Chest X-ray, PA view. Patient: 59 years old, sex M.
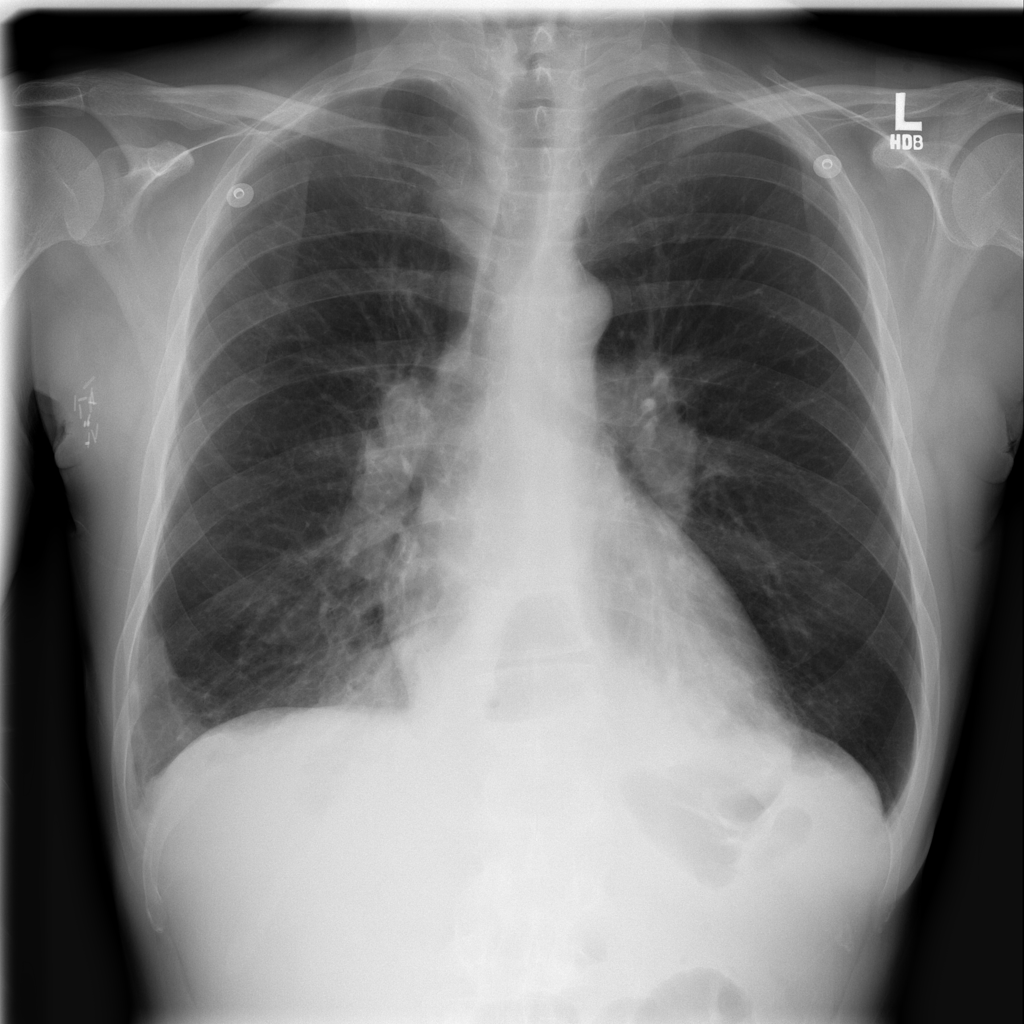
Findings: Consolidation, Hernia, Infiltration, Pneumonia